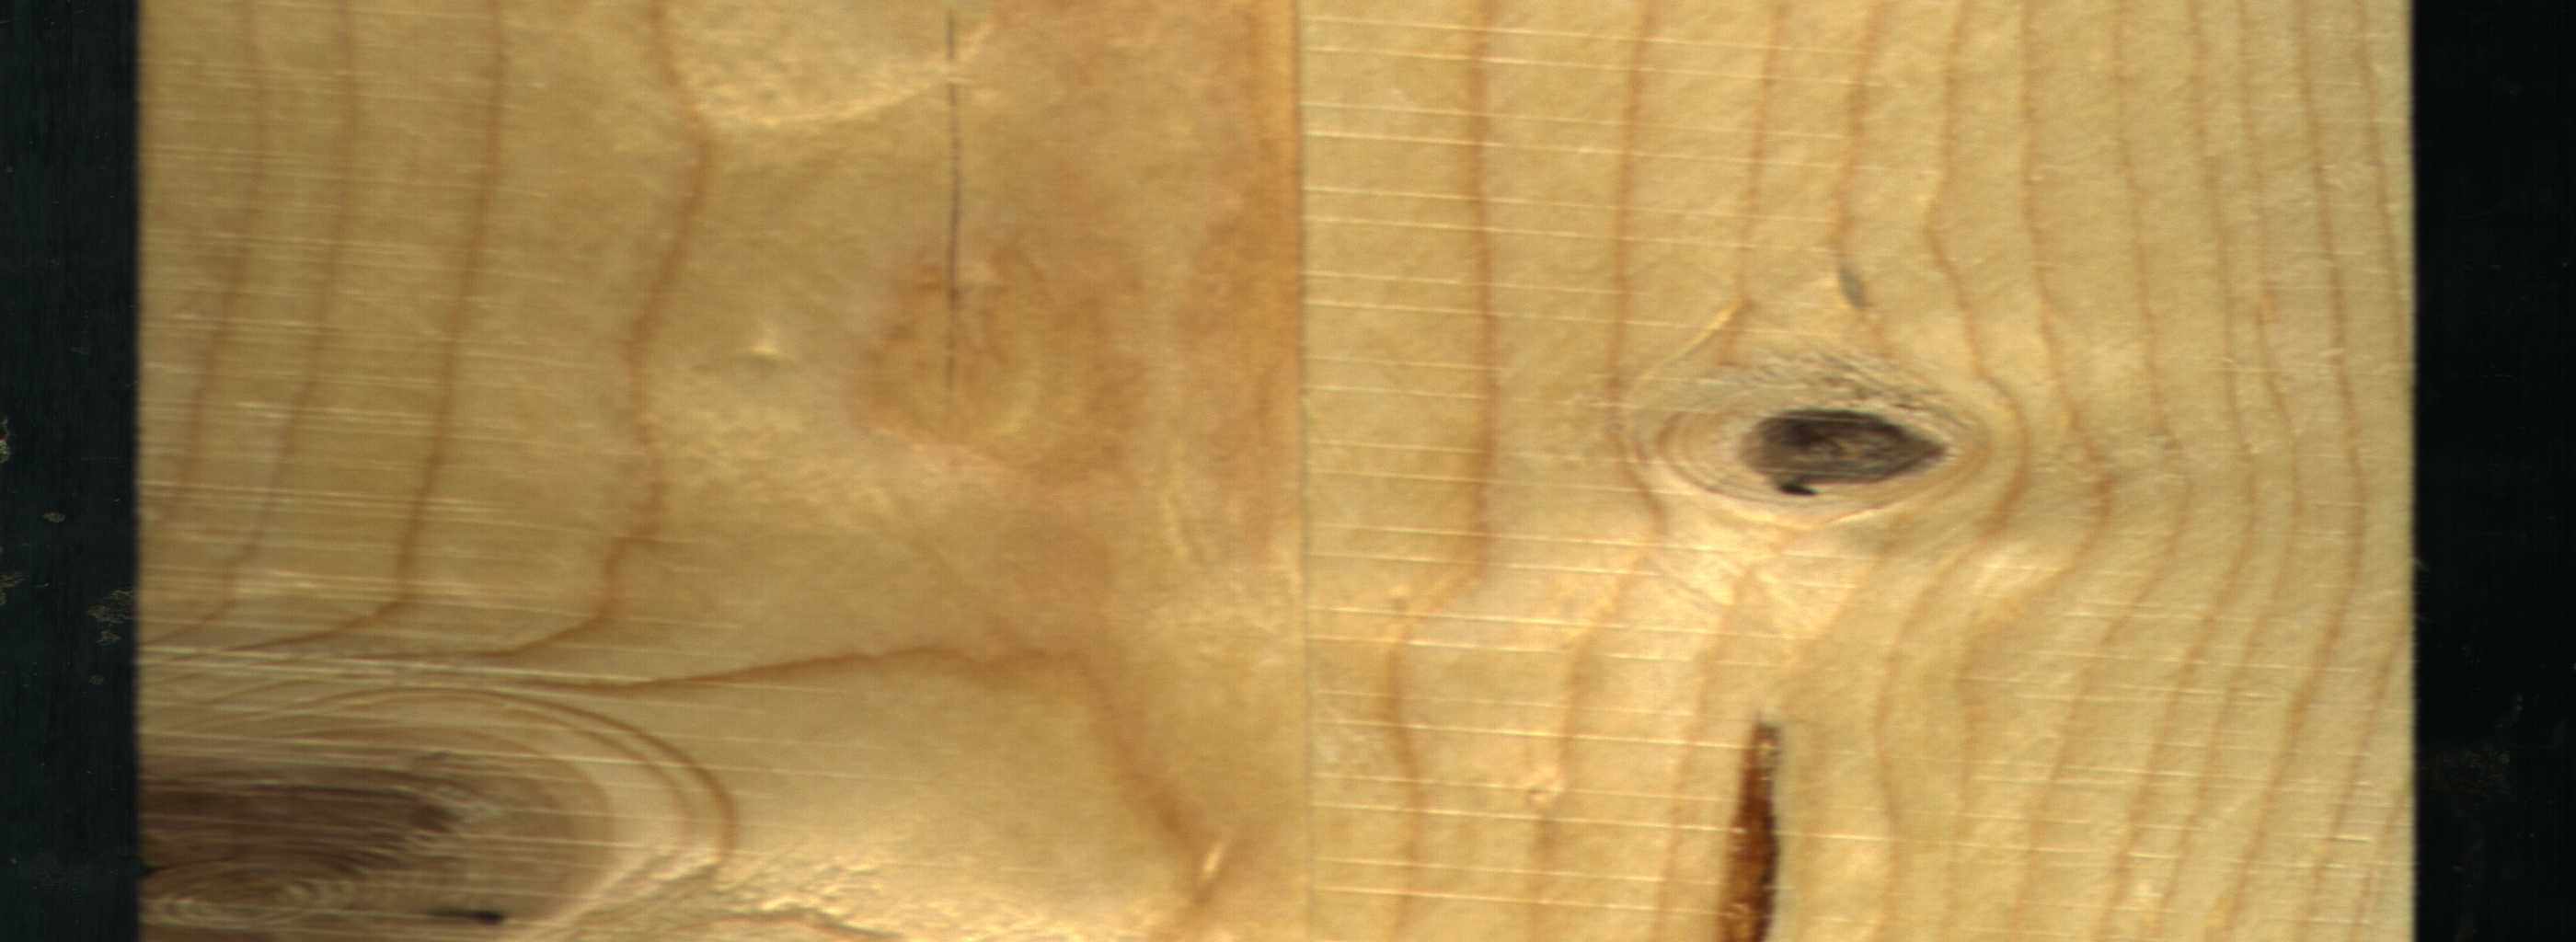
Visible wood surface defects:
resin
Dead_Knot
Dead_Knot